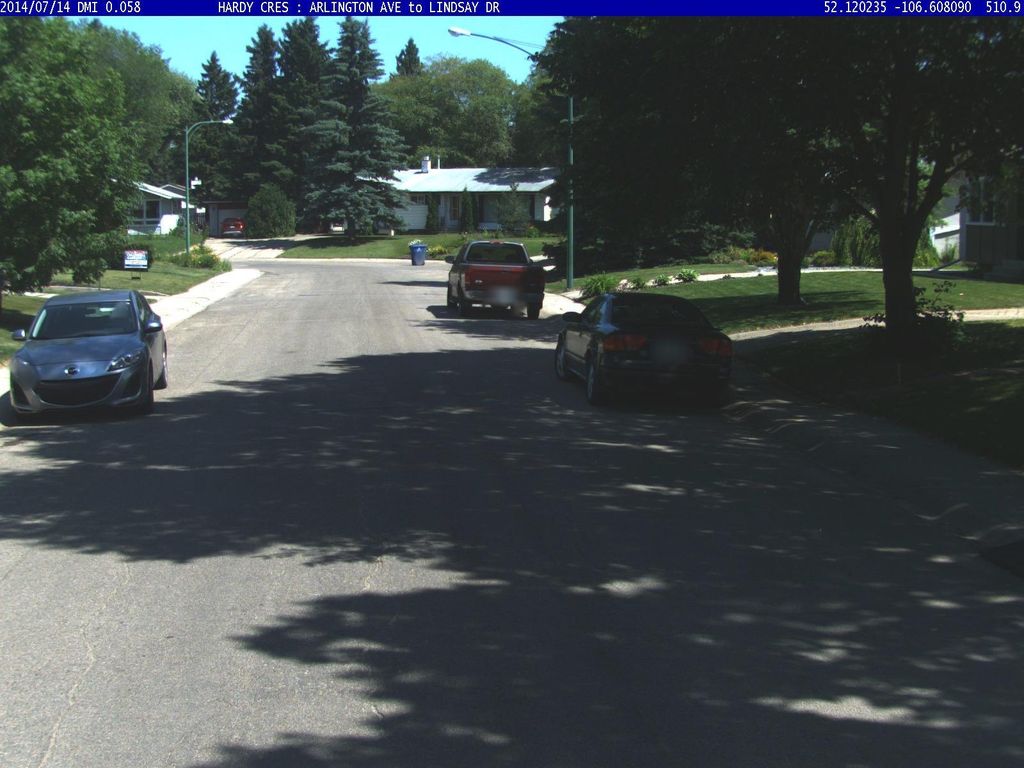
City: saskatoon